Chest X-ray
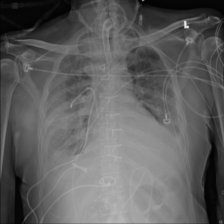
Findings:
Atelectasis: negative
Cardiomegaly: negative
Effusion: positive
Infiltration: negative
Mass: negative
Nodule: negative
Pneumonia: negative
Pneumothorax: negative
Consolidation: negative
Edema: negative
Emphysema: negative
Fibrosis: negative
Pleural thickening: negative
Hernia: negative